Field crop: maize
Growth stage: 2
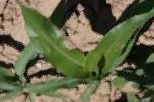
Species: maize